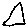
Label: triangle